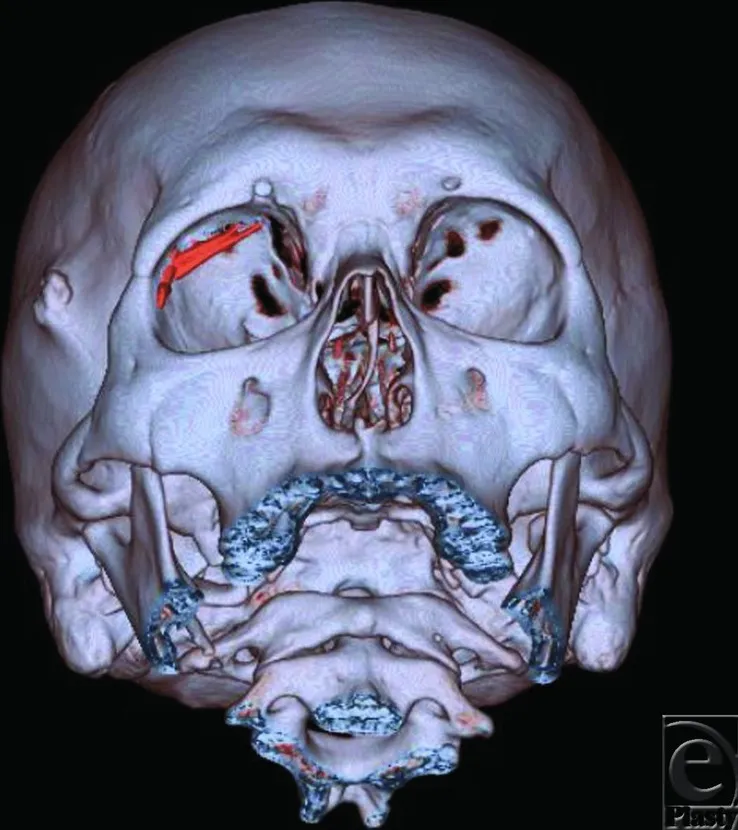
CT indicating calcifications in the upper part and outer side of the right orbit. The elongated objects depicted in red are the foreign bodies.
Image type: radiology (ct)